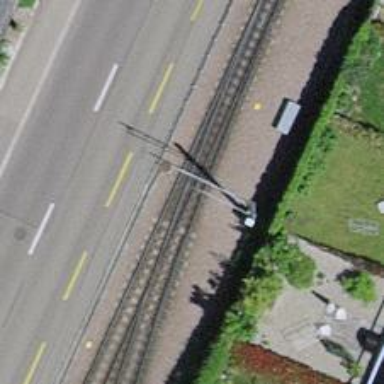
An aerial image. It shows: Railway switch.